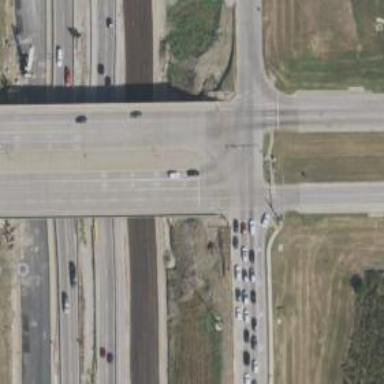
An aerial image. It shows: Secondary link road.